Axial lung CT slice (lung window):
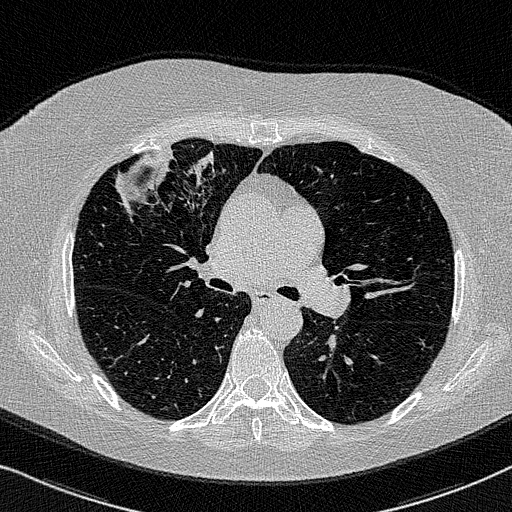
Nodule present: no